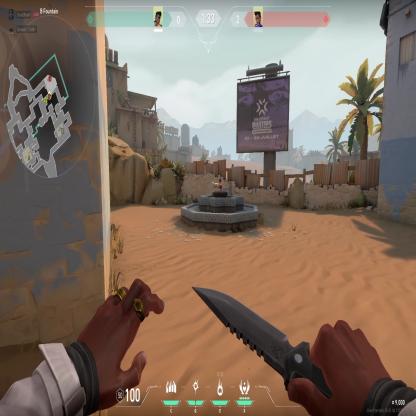
Label: enemy